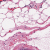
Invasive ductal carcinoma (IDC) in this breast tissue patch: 0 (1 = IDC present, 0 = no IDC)